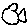
Label: fish